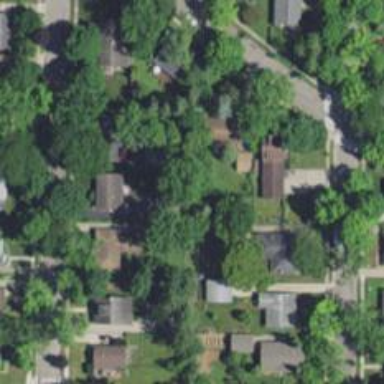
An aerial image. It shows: Neighborhood.